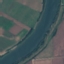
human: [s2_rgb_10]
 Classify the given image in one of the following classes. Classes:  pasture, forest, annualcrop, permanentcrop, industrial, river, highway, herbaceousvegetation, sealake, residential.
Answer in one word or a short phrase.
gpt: River